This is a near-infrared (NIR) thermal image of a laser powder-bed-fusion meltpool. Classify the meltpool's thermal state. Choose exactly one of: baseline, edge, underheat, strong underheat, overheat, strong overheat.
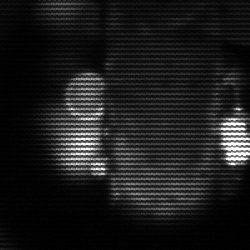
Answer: strong underheat